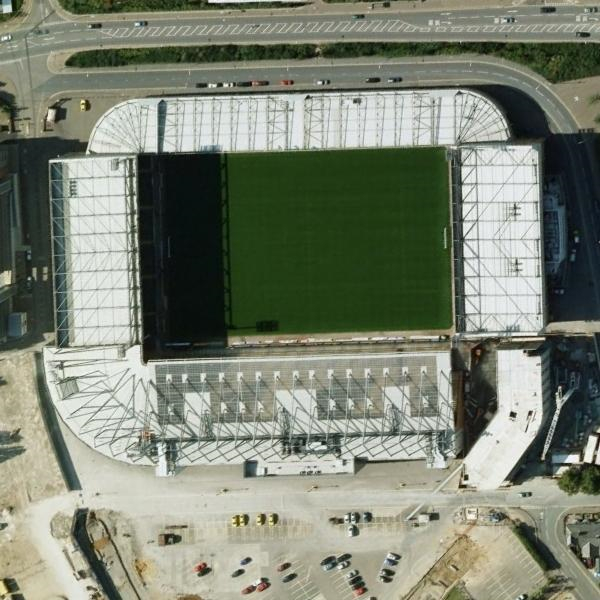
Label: Stadium